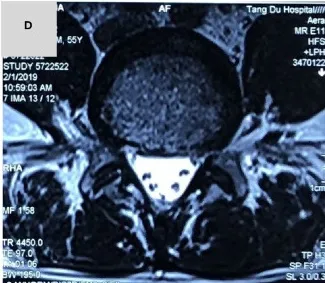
(A-D) A magnetic resonance imaging in axial slice showed that a lateral type disc protrusion on the right side in L4/5 and the right lumbar 5th nerve was mildly compressed.
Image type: radiology (mri)